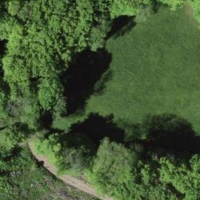
EUNIS habitat code: 41
Species observed at this site:
Lathyrus vernus
Cardamine heptaphylla